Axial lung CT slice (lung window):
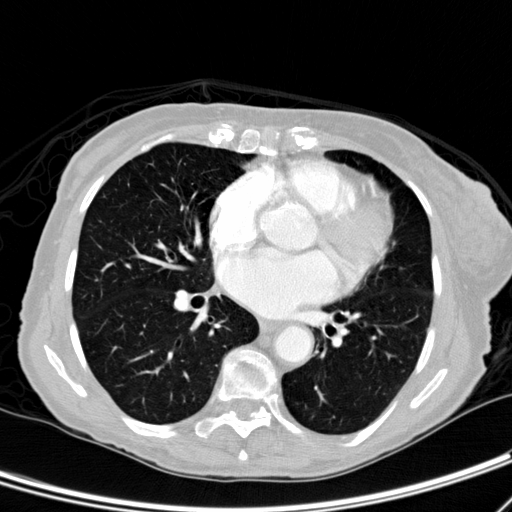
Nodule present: no